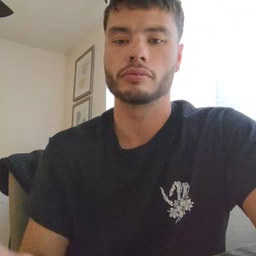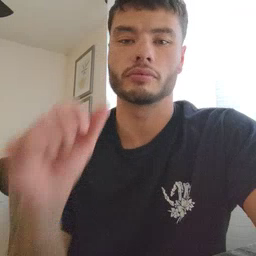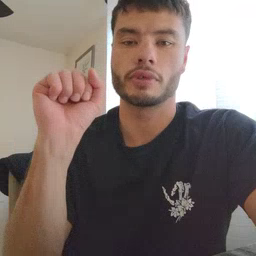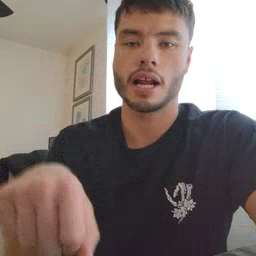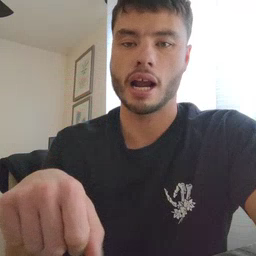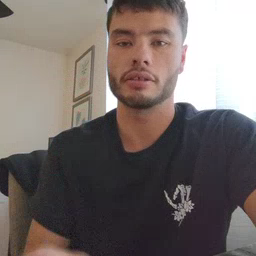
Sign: can